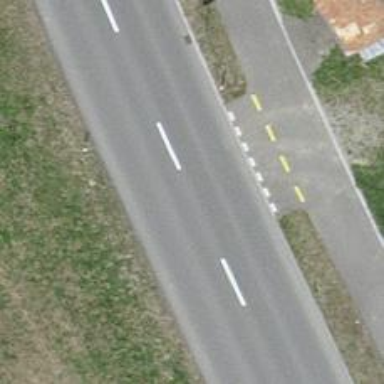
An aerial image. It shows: Cycleway.